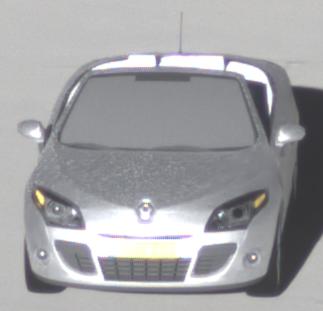
Make: Renault
Model: Mégane Coupé-Cabriolet 1.6 16V 110
Detailed model: Mégane (III) Coupé-Cabriolet
Model produced from: 2010/06
Model produced until: 2013/03
Doors: 2
Color: white
Road condition: dry road
Daytime: sunrise or sunset
Contrast: high contrast